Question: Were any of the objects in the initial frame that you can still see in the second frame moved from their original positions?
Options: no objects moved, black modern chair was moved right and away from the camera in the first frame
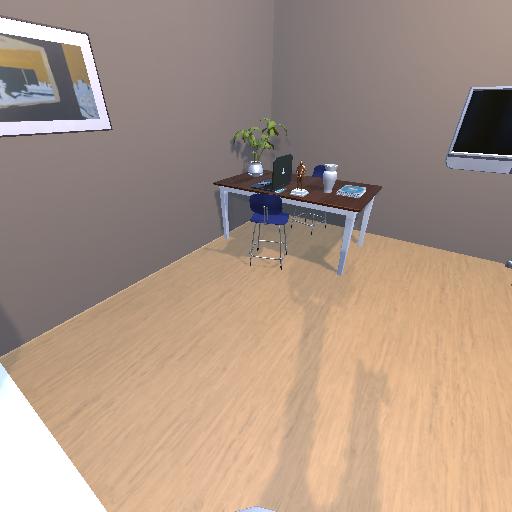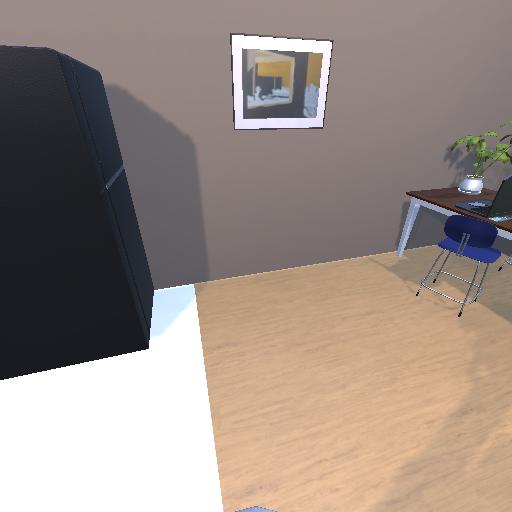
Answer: no objects moved